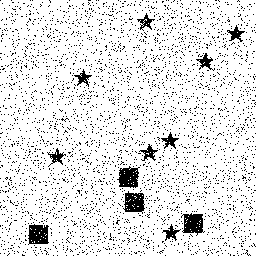
Squares: 4
Triangles: 0
Stars: 8
Total shapes: 12